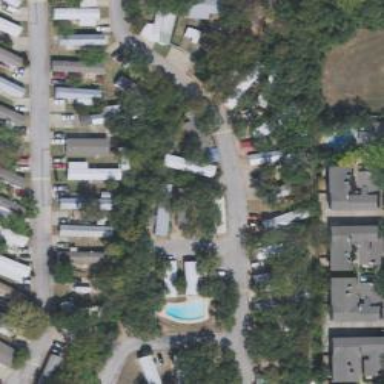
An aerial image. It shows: Residential area designated as trailer park.